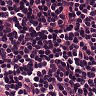
Metastatic tissue present: no